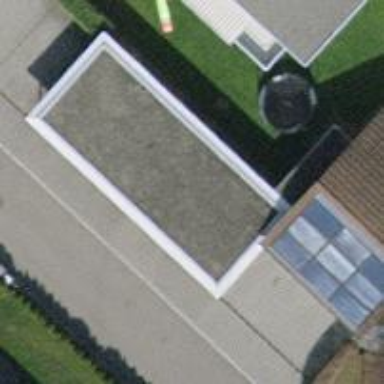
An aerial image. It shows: View of roof of building.